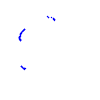
Particle: kaon